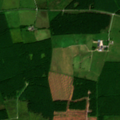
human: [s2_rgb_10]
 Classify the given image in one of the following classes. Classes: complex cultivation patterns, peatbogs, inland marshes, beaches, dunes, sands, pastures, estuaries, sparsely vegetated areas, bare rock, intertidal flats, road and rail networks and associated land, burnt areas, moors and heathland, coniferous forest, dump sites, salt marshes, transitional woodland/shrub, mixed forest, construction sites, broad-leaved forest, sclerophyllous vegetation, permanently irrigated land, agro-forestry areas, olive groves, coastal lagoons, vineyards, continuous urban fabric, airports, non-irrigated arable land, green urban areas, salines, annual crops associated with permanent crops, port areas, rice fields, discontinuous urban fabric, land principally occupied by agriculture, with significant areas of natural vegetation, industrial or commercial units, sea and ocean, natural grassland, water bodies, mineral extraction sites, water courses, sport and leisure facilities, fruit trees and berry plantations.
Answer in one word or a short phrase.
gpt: pastures, land principally occupied by agriculture, with significant areas of natural vegetation, coniferous forest, transitional woodland/shrub